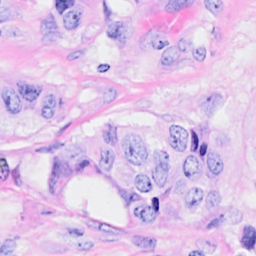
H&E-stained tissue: Breast